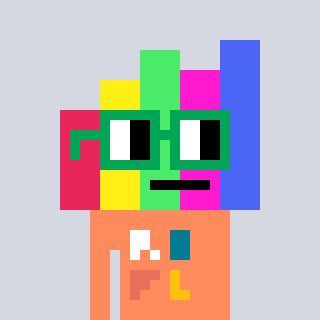
a pixel art character with square green glasses, a bar chart-shaped head and a peachy-colored body on a cool background